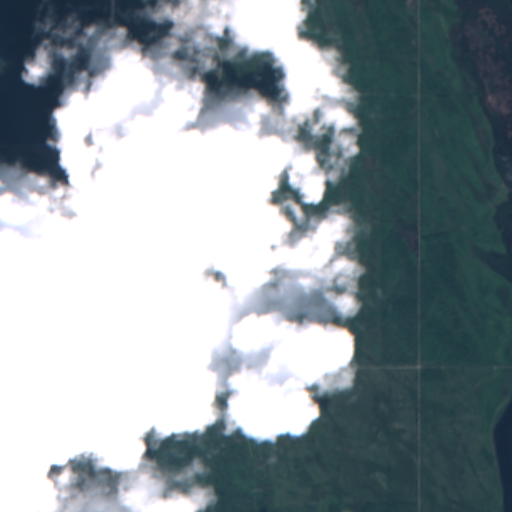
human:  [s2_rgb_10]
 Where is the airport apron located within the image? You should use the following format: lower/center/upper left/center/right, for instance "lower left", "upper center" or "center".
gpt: The airport apron is located in the upper left of the image.
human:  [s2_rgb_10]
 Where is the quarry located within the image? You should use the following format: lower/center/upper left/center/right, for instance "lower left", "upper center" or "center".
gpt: The quarry is located in the lower left of the image.
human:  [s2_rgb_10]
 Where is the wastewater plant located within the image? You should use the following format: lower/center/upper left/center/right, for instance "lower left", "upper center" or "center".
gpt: The wastewater plant is located in the upper center of the image.
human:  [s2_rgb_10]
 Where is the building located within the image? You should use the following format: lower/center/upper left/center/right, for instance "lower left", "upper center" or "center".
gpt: The building is located in the upper left of the image.
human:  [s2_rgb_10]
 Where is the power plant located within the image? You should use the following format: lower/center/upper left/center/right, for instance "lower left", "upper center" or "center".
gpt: There is no power plant in the image.